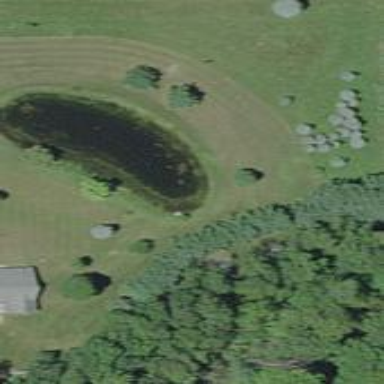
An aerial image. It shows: Pond with natural water.